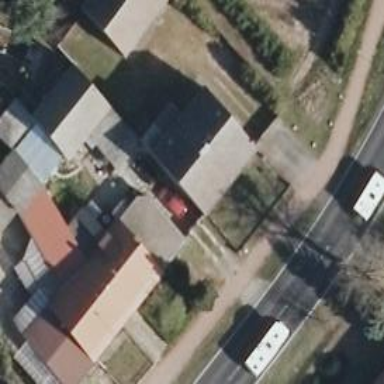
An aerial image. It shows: Detached building.